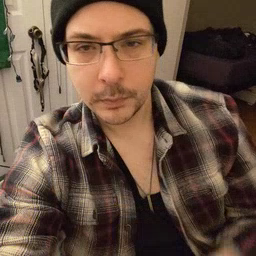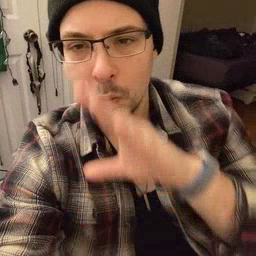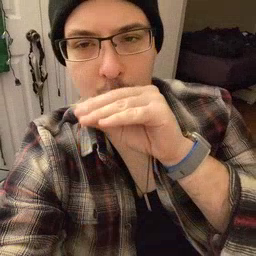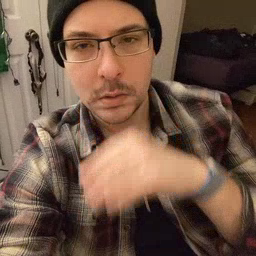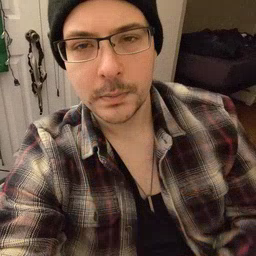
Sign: goose